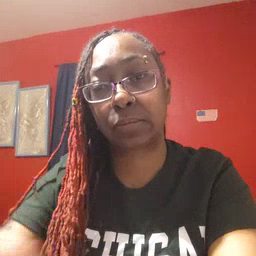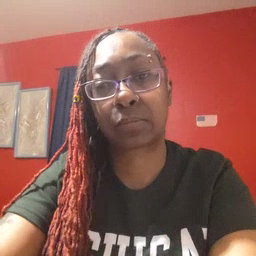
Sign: like